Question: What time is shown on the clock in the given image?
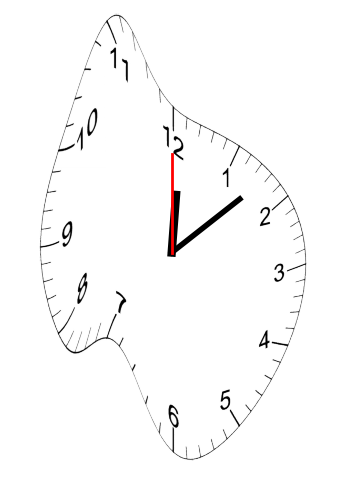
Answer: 12:08:00